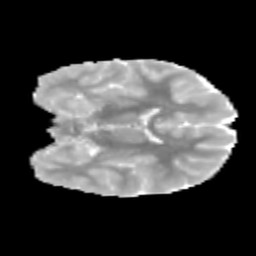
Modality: MD
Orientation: coronal
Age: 10
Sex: male
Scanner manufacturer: siemens
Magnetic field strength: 3 T
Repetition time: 3.8 s
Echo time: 0.07 s